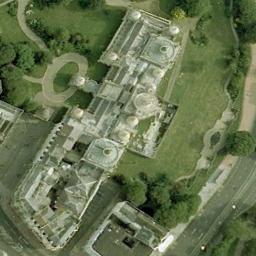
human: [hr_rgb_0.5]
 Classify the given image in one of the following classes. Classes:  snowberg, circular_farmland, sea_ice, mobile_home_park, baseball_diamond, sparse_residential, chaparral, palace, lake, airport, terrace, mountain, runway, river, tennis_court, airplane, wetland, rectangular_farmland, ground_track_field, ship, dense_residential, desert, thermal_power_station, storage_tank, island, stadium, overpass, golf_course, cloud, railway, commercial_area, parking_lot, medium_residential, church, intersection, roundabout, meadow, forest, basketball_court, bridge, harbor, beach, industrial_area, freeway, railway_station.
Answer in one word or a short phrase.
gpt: palace